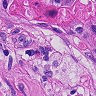
Metastatic tissue present: yes